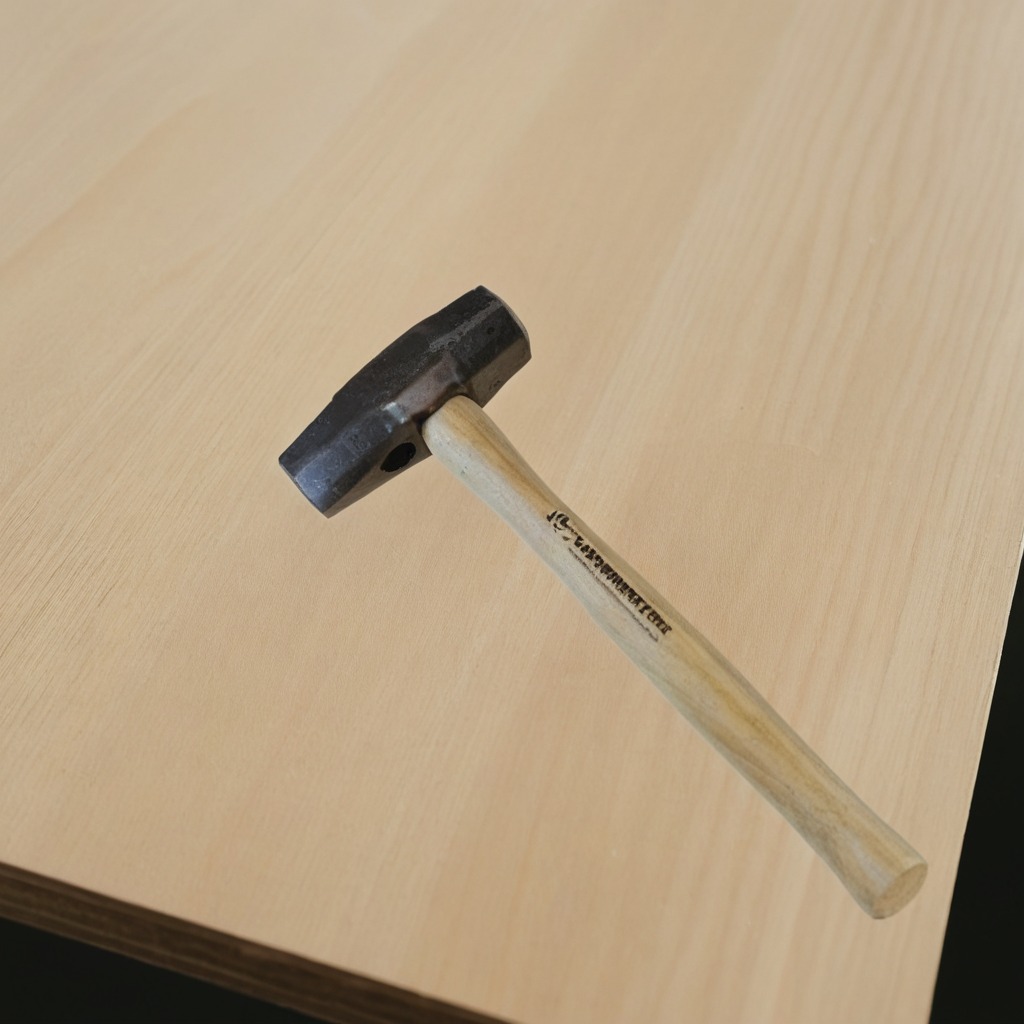
A hammer is lying on a plywood surface in a paint workshop lit by afternoon window light.